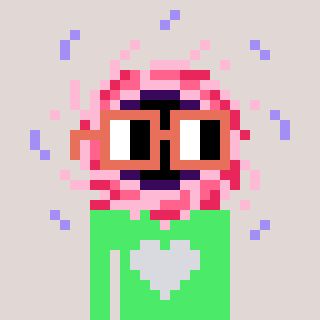
a pixel art character with square orange glasses, a blackhole-shaped head and a teal-colored body on a warm background